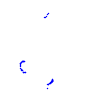
Particle: proton